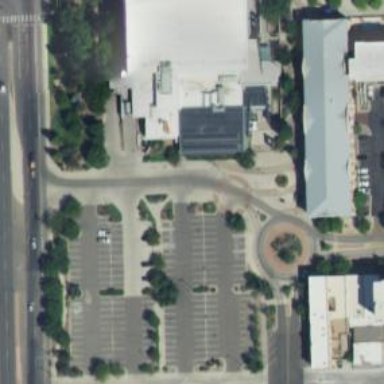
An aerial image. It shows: Parking space is available.